Fundus camera: zeiss
Shooting center: fovea
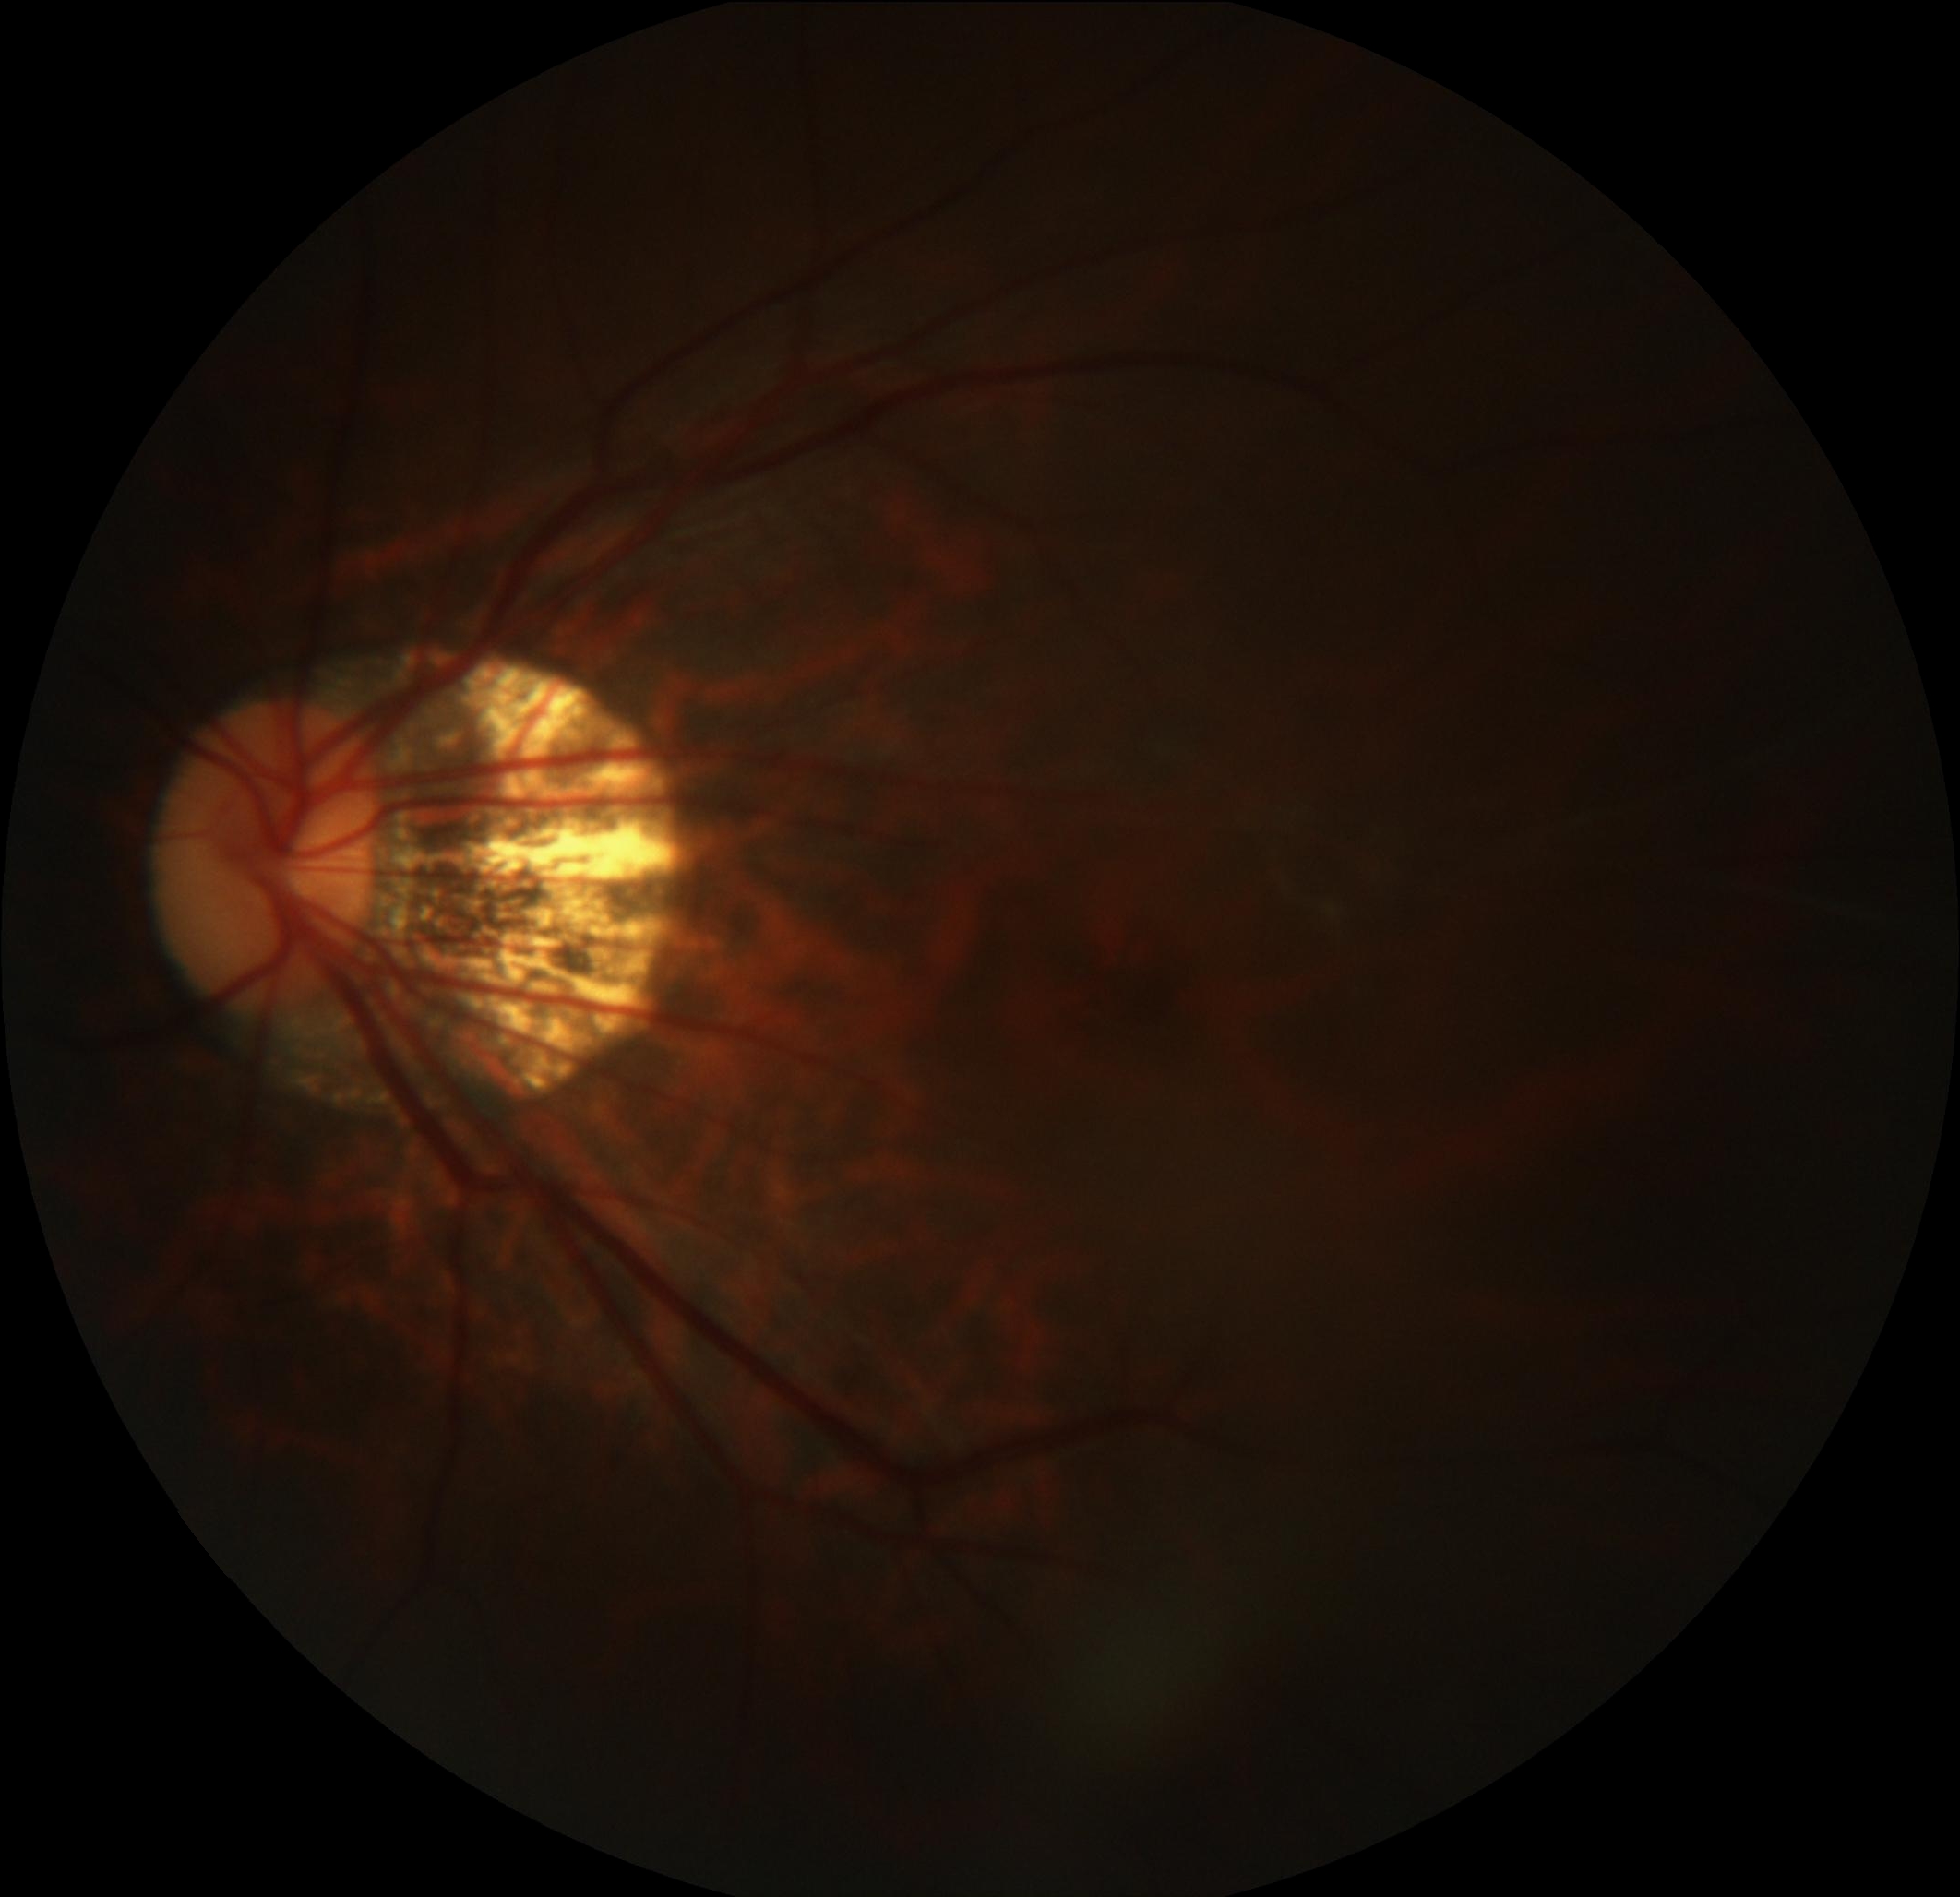
Pathologic myopia: yes
Patchy retinal atrophy: present
Retinal detachment: absent